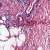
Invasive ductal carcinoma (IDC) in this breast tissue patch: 1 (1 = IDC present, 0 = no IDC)